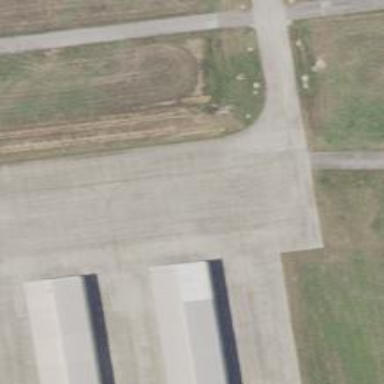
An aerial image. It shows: View of taxiway at the airport.